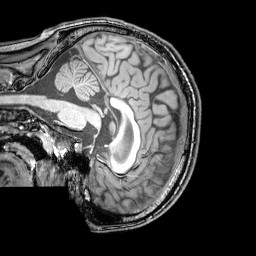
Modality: T1w
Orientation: sagittal
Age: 26
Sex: male
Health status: healthy
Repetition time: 0.081 s
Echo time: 0.037 s